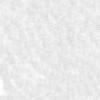
Label: no_change